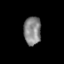
Tissue: skin
Cell type: Epithelial cells
Senescence score: 0.1616
Nuclear area (px): 478
Mean DAPI intensity: 134.577